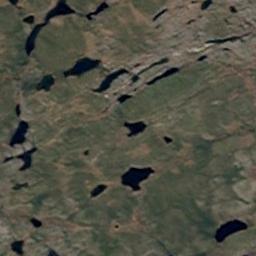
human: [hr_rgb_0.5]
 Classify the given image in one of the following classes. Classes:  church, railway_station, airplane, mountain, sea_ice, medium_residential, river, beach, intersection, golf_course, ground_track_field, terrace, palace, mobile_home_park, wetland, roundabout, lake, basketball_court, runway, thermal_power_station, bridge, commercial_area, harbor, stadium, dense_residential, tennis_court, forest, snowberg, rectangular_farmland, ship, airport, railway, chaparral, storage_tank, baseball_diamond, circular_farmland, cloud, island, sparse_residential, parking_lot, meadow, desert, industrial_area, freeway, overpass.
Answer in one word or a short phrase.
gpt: wetland